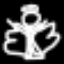
Label: angel